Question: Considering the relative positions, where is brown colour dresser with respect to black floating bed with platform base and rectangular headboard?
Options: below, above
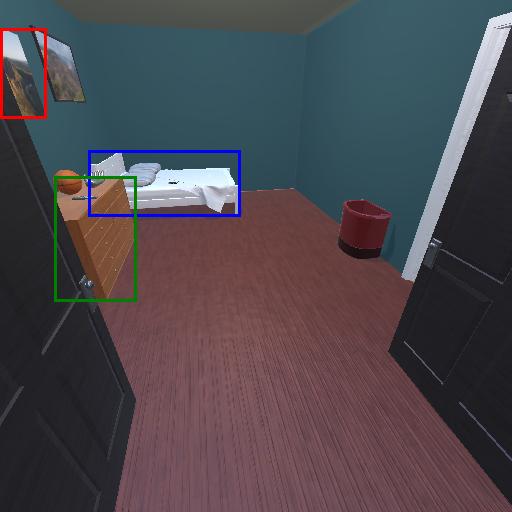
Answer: below